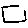
Label: square